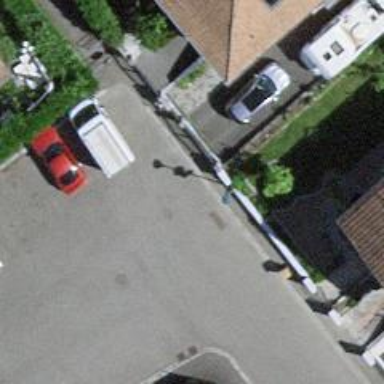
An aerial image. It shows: Paved residential road.